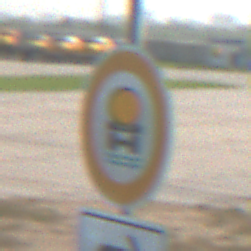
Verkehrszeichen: VerbotFahrzeugeWassergefaehrdenderLadung
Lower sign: RichtungsangabeDurchPfeile5
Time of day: MorningAfternoon
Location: Outdoor (Special)
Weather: Clear
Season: NotSpecified
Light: Natural